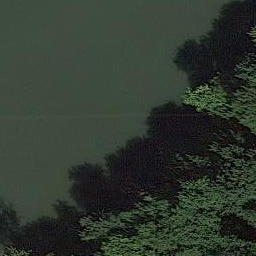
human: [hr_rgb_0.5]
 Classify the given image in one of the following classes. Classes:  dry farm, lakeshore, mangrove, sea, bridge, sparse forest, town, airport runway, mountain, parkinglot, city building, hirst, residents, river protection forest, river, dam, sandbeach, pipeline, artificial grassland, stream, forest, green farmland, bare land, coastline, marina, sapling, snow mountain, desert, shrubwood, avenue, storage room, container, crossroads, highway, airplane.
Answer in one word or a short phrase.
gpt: river protection forest